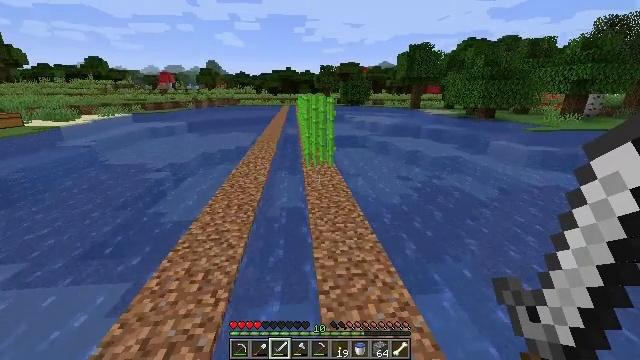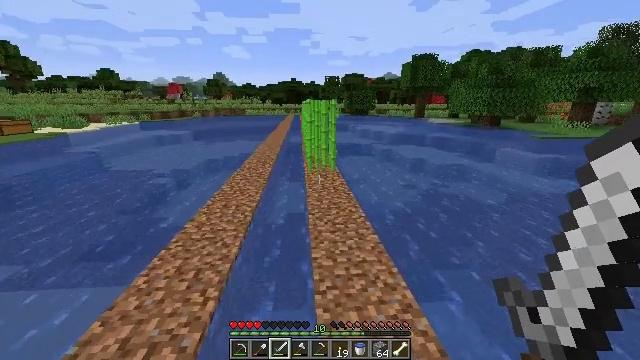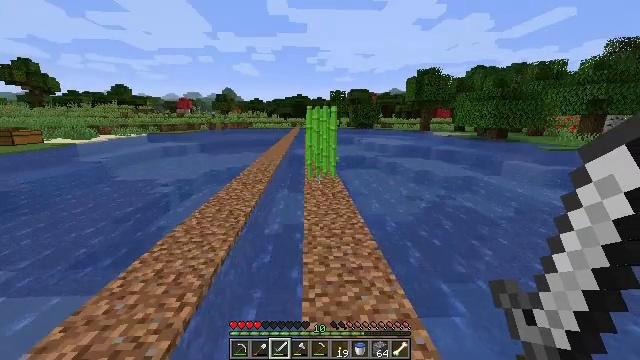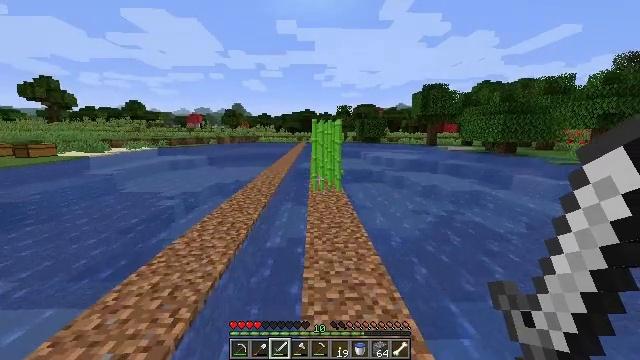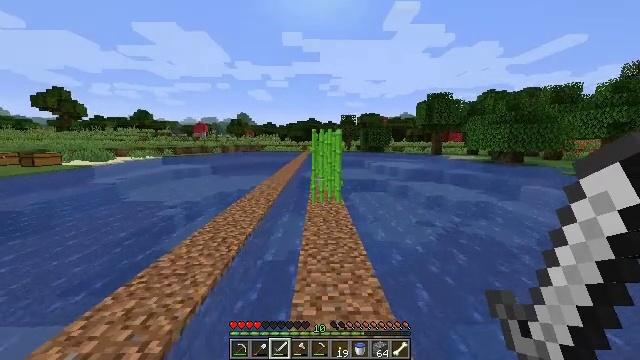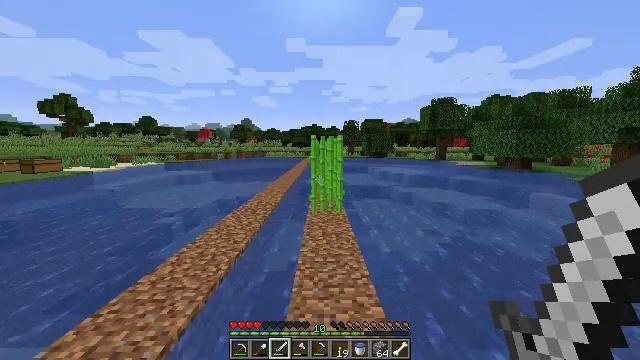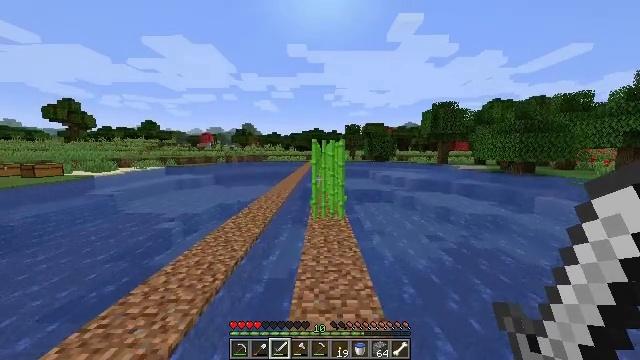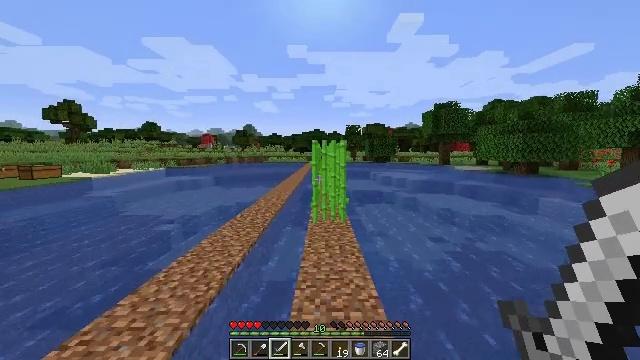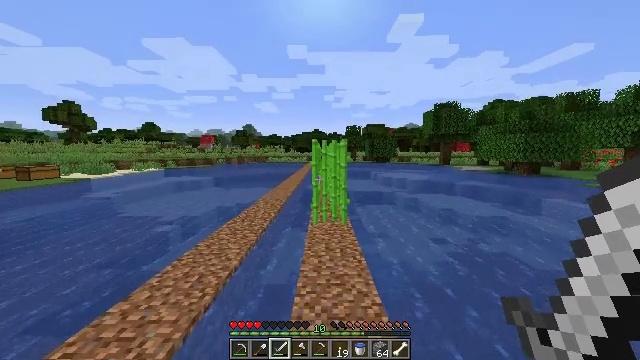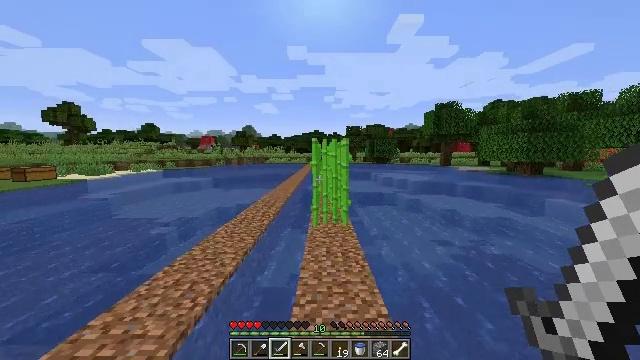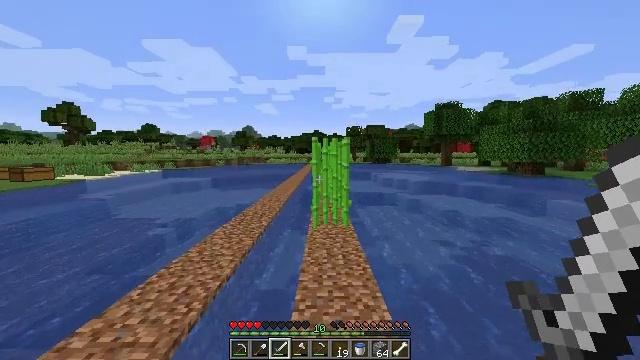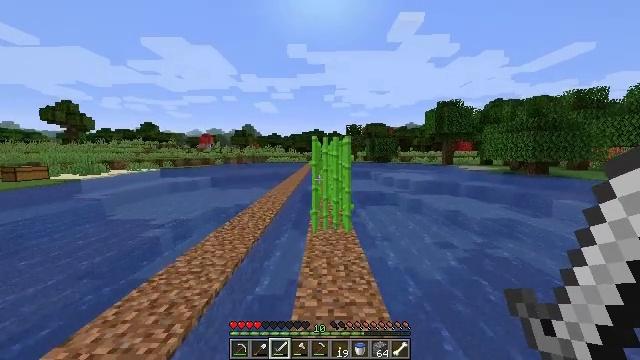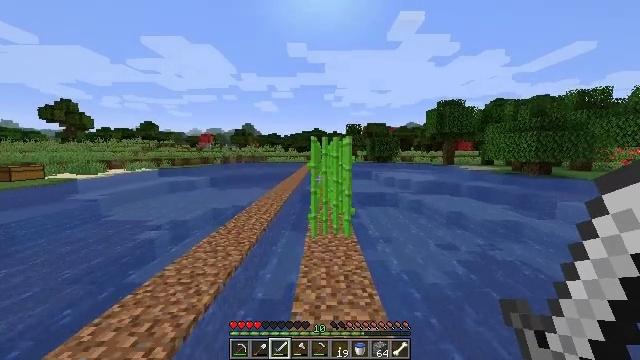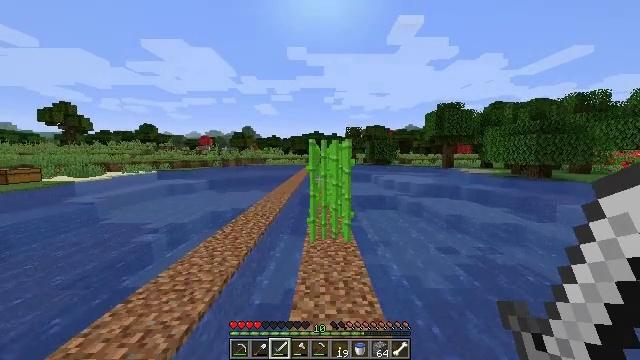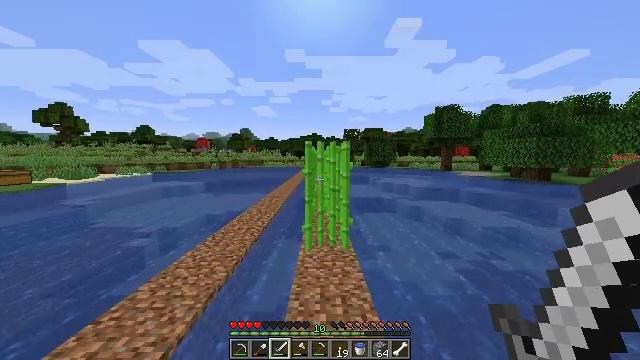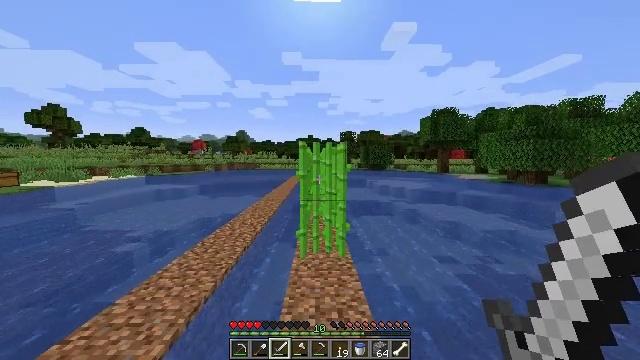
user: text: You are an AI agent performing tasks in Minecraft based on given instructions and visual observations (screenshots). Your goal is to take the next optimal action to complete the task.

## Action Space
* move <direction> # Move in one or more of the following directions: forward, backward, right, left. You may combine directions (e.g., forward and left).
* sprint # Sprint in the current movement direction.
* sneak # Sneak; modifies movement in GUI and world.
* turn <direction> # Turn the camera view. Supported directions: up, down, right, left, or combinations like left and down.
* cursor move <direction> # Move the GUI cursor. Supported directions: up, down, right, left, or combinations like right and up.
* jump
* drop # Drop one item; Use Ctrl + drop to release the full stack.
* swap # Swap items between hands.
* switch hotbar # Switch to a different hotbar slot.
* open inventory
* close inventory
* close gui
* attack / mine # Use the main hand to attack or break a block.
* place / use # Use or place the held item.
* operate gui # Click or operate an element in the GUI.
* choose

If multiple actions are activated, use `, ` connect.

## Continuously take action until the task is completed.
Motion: motion action
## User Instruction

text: Harvest sugar cane from the plant.
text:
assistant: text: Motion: move forward and move right, turn left and up
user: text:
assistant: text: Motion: move forward and move right, turn left and up
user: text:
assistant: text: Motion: move forward, turn left and up
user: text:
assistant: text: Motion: move forward, turn left and up
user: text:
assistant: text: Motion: move forward, turn up
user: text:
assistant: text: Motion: move forward
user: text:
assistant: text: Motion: move forward
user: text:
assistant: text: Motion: move forward
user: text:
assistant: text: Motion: move forward
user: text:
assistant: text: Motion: move forward
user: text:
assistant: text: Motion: move forward
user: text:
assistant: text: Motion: move forward
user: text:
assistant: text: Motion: move forward
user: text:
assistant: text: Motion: move forward
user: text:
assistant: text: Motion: move forward
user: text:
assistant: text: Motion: move forward
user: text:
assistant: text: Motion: move forward
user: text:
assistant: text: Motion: move forward
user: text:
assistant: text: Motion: move forward
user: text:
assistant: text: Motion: move forward
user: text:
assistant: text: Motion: move forward
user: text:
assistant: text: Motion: move forward
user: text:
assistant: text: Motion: move forward
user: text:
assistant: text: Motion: move forward
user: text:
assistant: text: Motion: move forward
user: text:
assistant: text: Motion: move forward
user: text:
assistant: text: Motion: move forward
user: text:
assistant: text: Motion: move forward
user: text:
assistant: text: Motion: move forward
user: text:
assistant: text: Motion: move forward